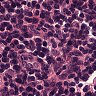
Metastatic tissue present: no